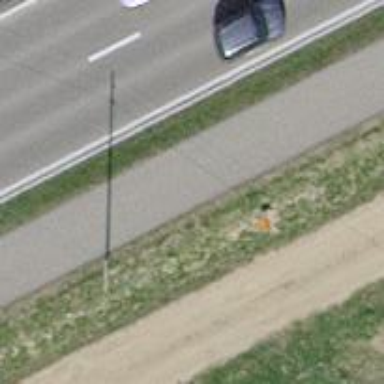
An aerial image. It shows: Pipeline marker.